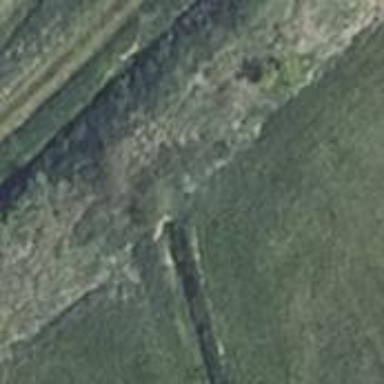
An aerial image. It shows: Abandoned railway with historical significance.